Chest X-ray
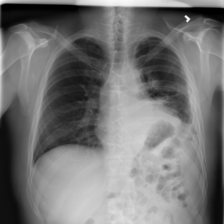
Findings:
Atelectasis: negative
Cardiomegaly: negative
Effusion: negative
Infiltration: negative
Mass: negative
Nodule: negative
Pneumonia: negative
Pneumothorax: positive
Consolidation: negative
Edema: negative
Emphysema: negative
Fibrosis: negative
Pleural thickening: positive
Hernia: negative